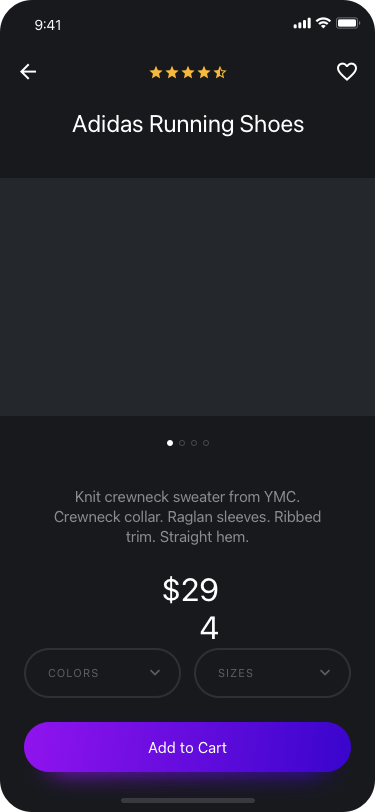
Text in this UI design:
Add to Cart
COLORS
SIZES
Adidas Running Shoes
$294
Knit crewneck sweater from YMC. Crewneck collar. Raglan sleeves. Ribbed trim. Straight hem.